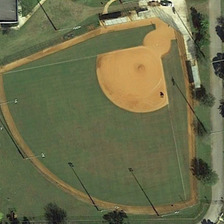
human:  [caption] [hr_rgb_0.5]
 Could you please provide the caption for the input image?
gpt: some green trees and several buildings are around a baseball field .

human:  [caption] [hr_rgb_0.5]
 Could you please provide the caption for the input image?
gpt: some green trees and several buildings are around a baseball field .

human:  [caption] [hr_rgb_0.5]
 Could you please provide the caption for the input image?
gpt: the fan-shaped baseball field is surrounded with a few courts and plants .

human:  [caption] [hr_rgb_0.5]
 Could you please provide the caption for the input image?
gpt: the fan-shaped baseball field is surrounded with a few courts and plants .

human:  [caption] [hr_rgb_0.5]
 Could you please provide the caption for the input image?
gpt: some green trees and several buildings are around a baseball field .